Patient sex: F
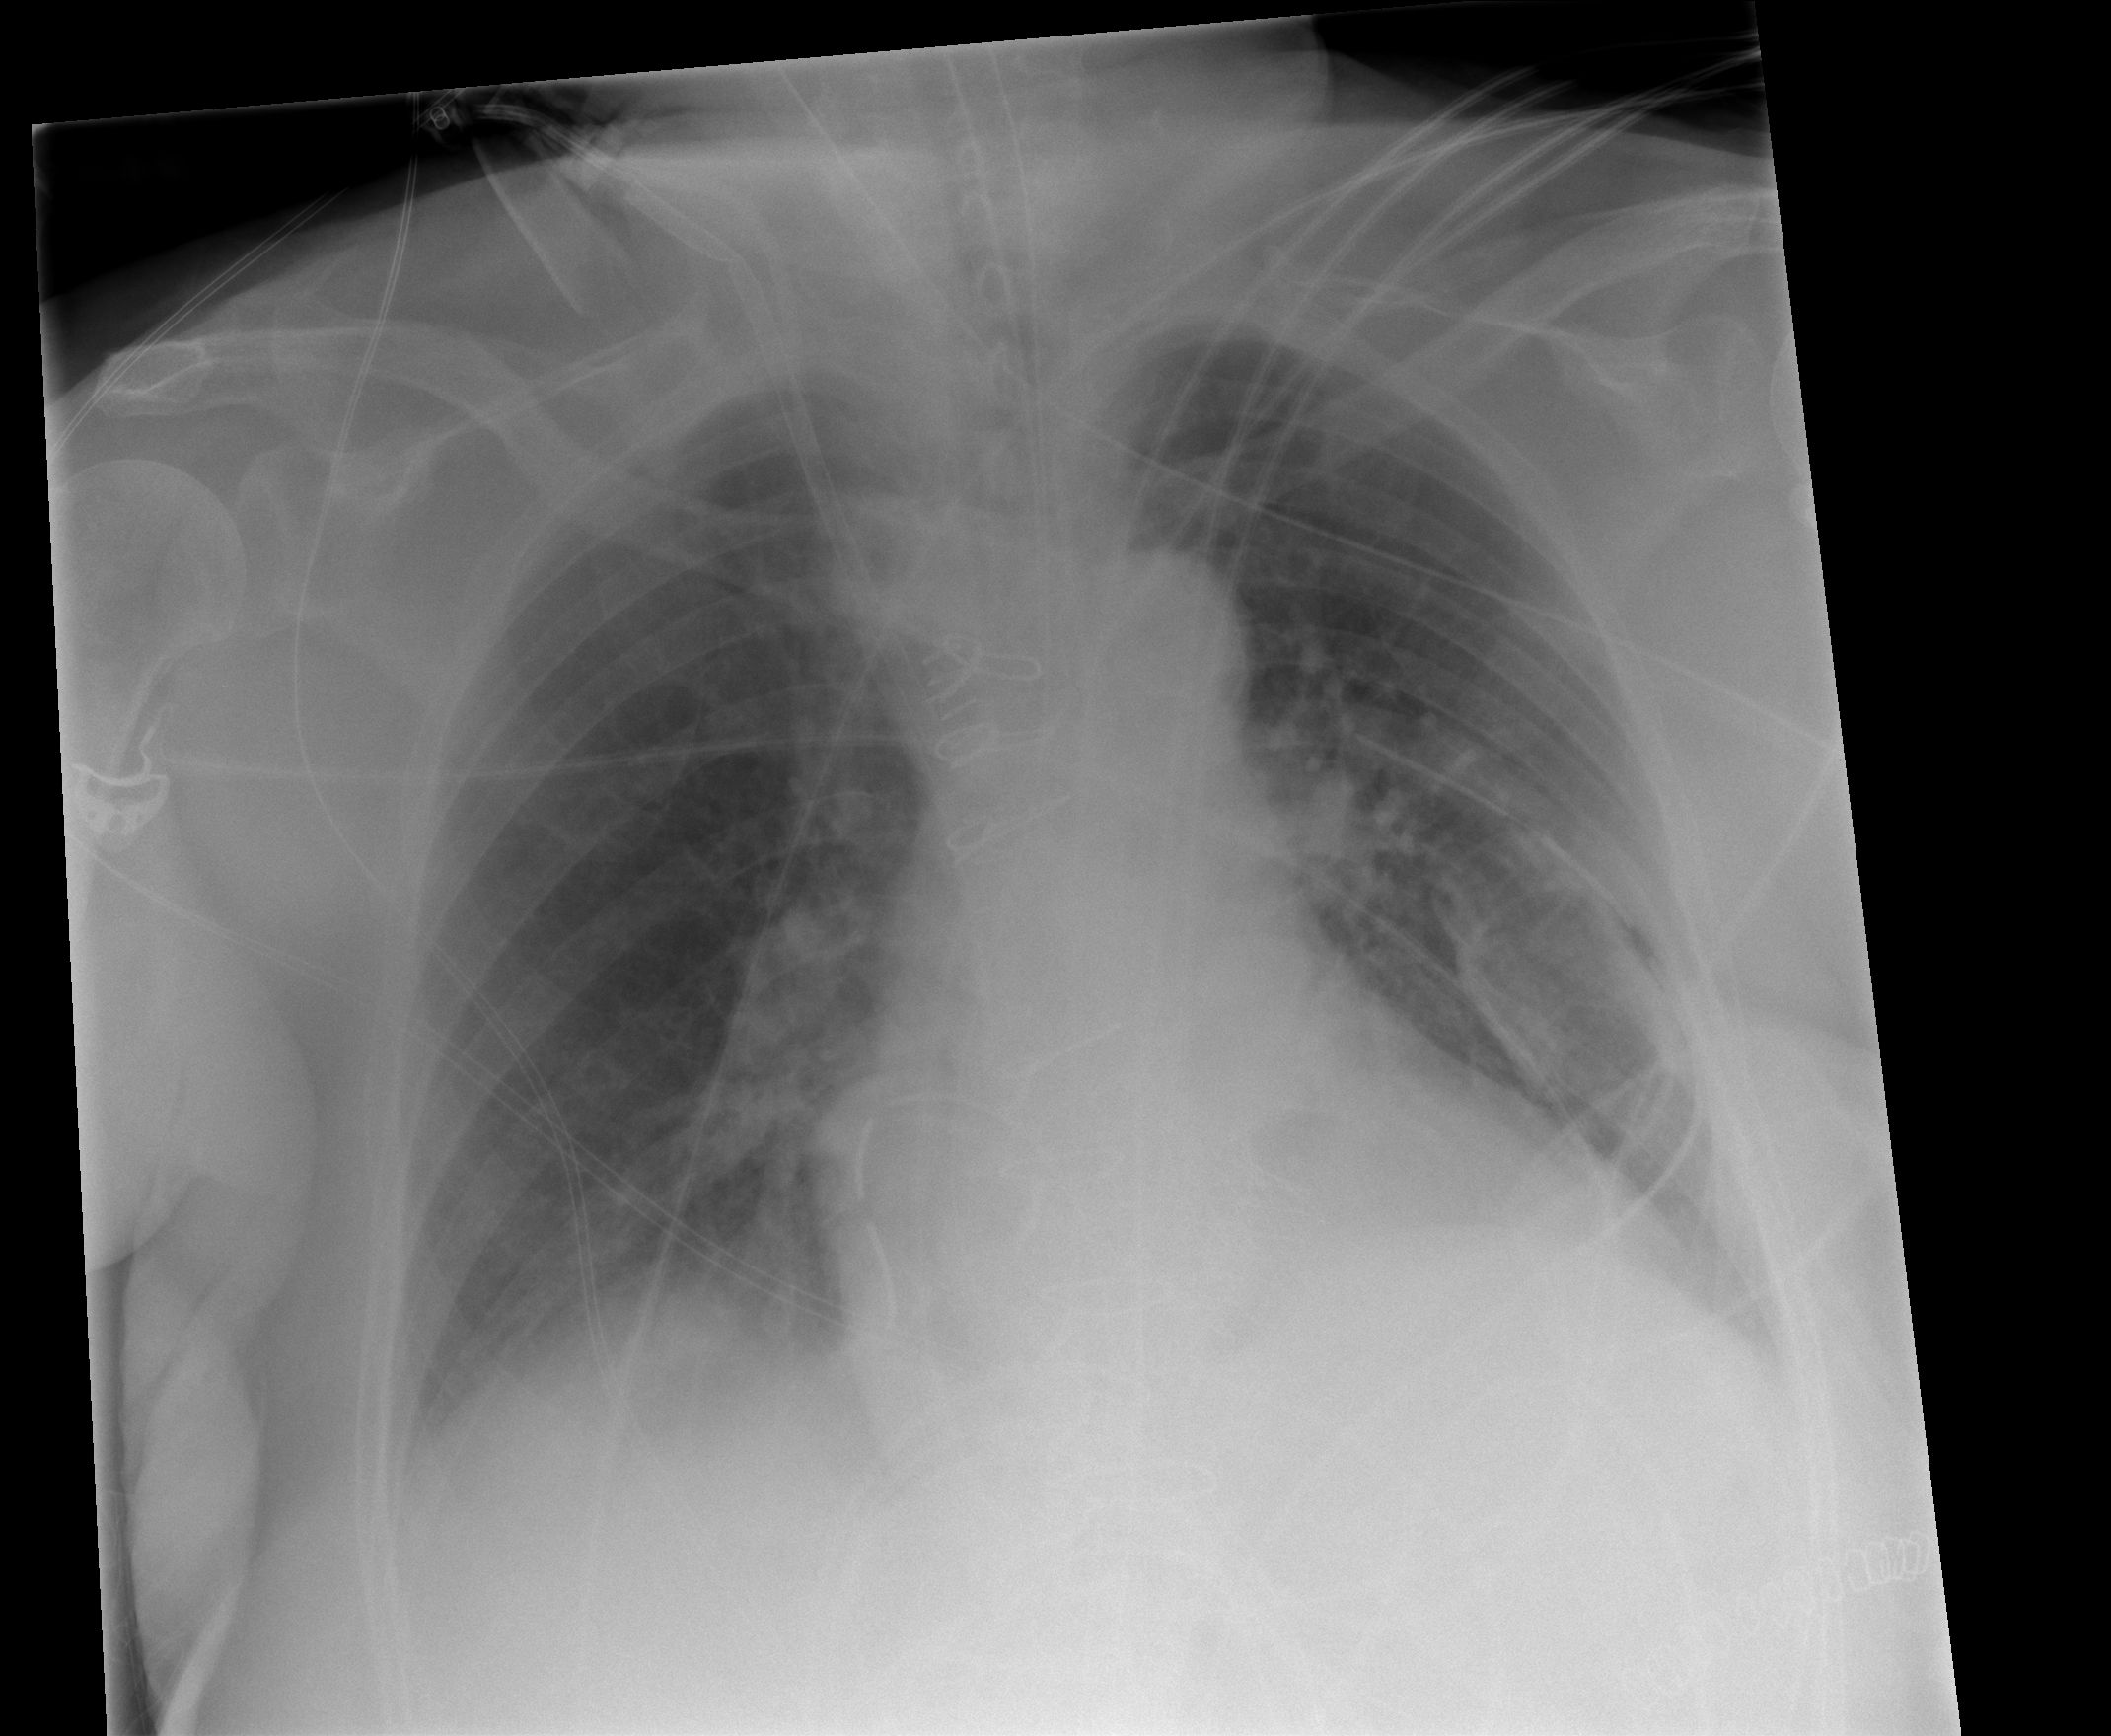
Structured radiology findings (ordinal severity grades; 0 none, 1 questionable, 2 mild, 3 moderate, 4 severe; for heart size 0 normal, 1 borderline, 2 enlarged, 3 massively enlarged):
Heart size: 2
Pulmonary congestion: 2
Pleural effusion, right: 1
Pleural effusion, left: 1
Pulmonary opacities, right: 0
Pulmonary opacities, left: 0
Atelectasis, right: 2
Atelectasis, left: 2